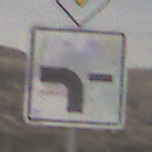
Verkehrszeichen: VerlaufVorfahrtsstrasse6
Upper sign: Vorfahrtsstrasse
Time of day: MorningAfternoon
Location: Outdoor (Nature)
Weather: Overcast
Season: NotSpecified
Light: Natural